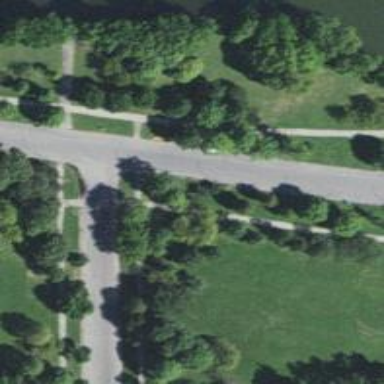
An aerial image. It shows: Unmarked crossing on footway.